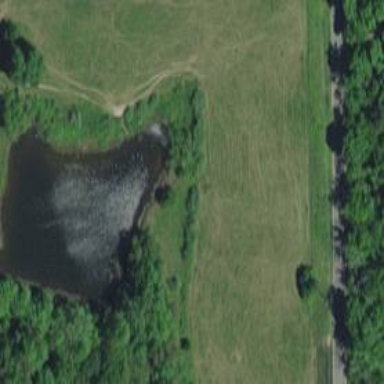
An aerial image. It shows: Serene pond surrounded by nature.